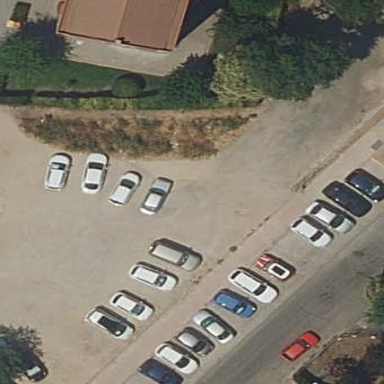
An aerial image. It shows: Parking area with surface.